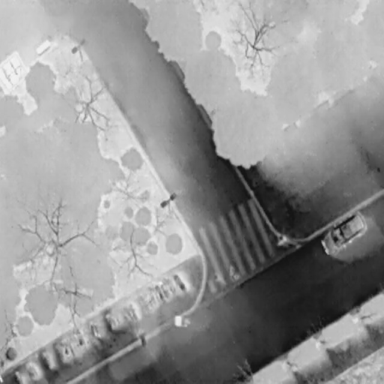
There are four objects shown in the infrared image, including a Car, two Bicycles, and a DontCare.